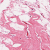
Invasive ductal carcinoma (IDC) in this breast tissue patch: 0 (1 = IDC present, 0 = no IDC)